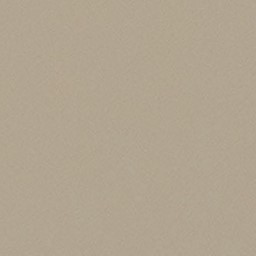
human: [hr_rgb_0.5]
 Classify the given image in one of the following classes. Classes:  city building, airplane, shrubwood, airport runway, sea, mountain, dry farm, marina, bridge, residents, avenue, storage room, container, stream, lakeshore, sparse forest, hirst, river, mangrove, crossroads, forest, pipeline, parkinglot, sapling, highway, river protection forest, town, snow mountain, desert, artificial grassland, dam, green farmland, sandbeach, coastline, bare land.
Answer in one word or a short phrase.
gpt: desert